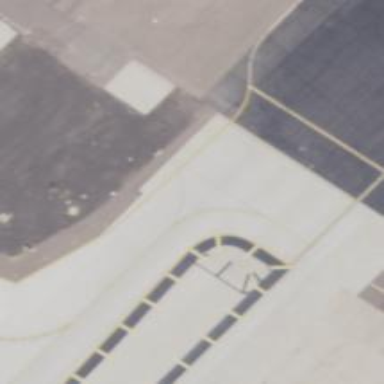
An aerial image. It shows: View of taxiway at the airport.